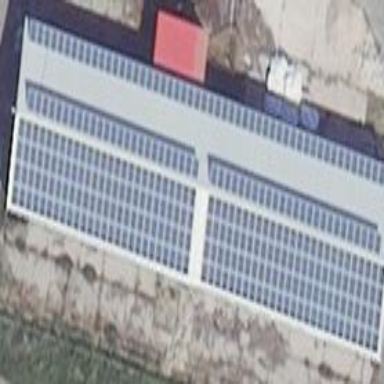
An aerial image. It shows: Solar photovoltaic panel generating electricity. It is small installation located on building.